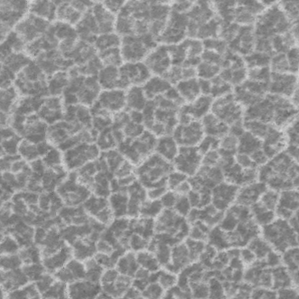
Label: frost